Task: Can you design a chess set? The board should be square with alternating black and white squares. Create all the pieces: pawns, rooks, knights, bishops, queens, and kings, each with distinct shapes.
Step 4242:
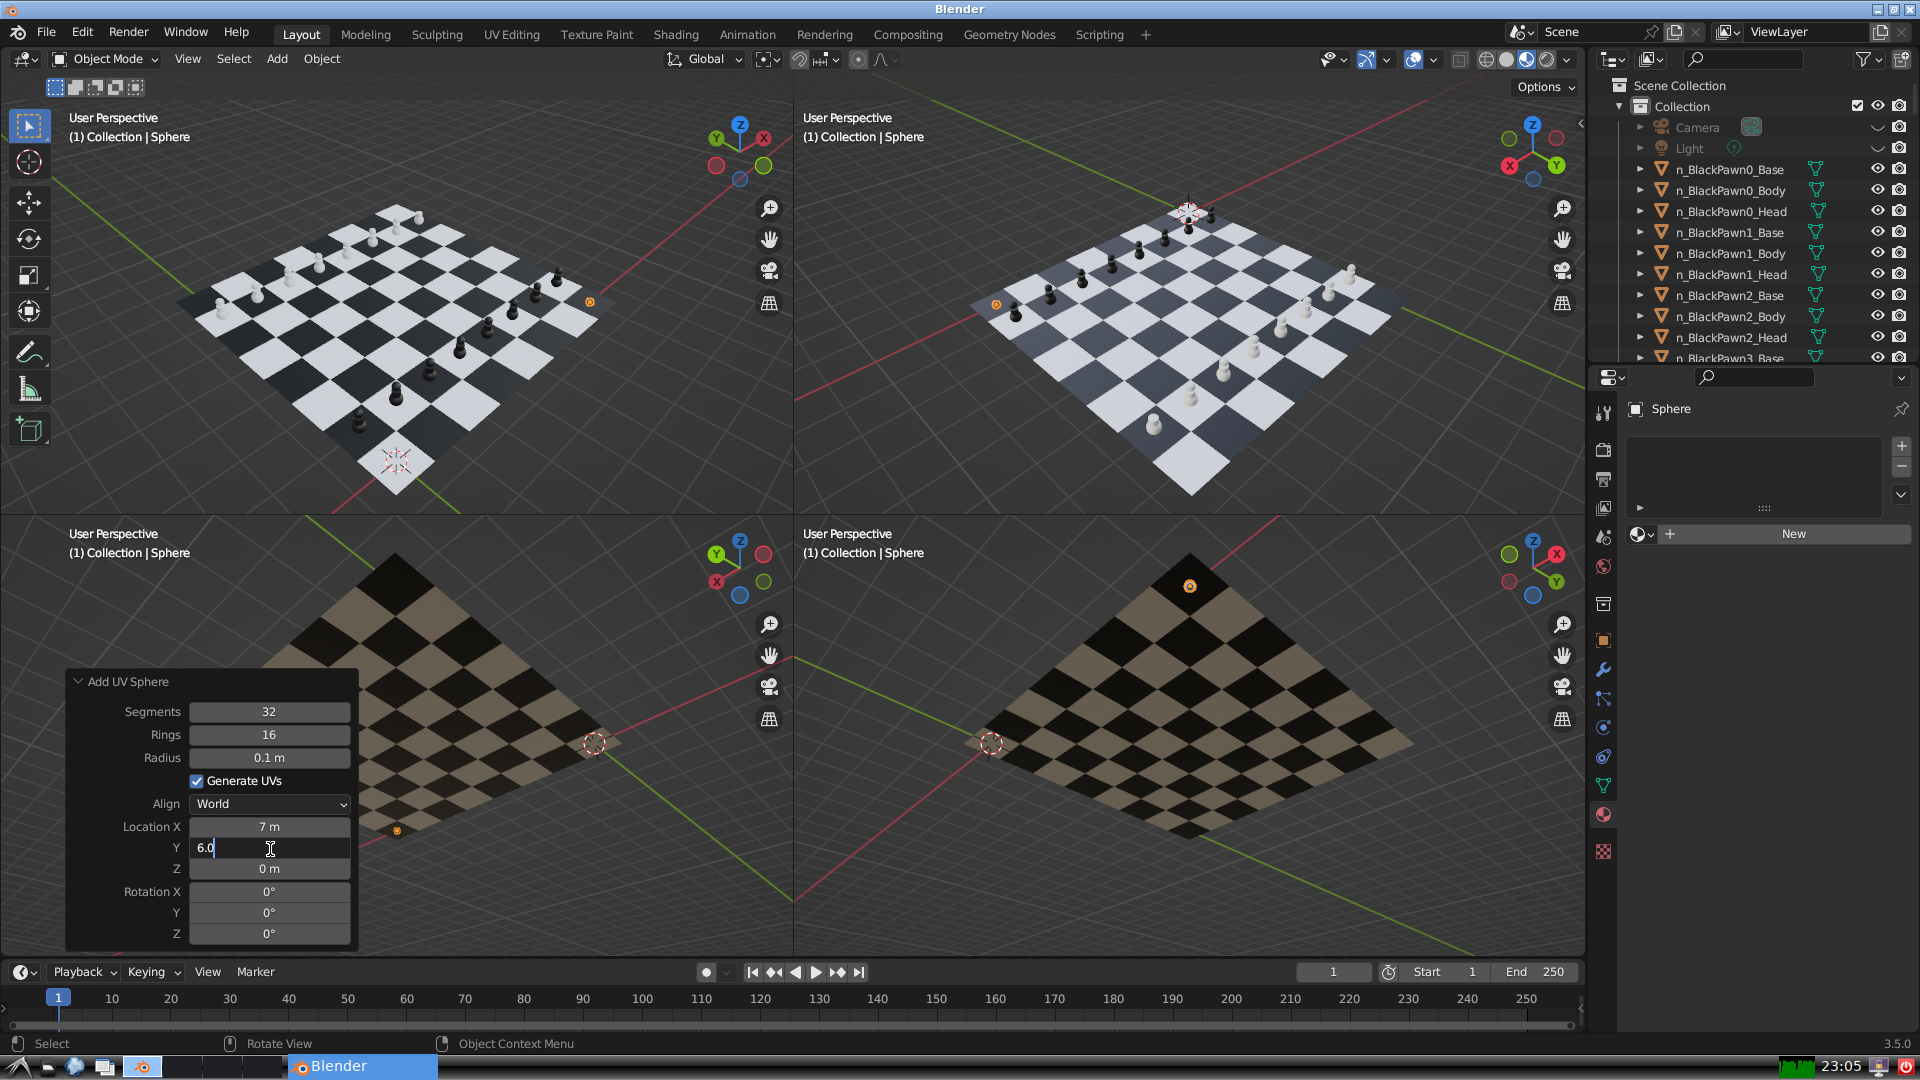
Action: {"key_press": ['Return']}